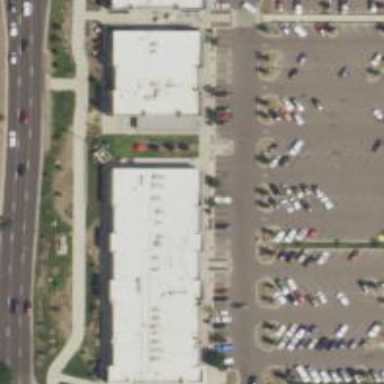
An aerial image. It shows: Fitness centre on leisure land.